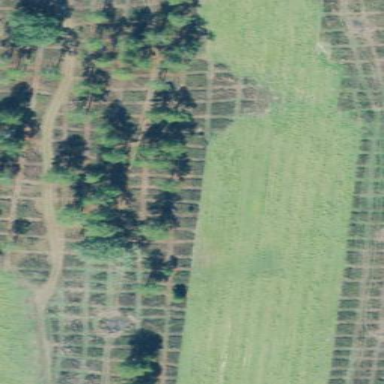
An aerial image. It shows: Farmland with forage crops.